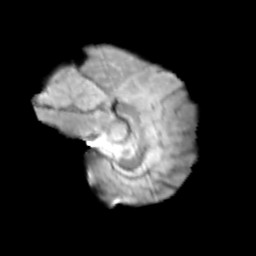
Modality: T2w
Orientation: sagittal
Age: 13
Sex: female
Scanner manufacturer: siemens
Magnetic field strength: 3 T
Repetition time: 3.8 s
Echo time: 0.07 s